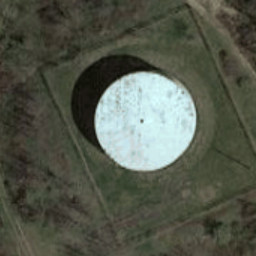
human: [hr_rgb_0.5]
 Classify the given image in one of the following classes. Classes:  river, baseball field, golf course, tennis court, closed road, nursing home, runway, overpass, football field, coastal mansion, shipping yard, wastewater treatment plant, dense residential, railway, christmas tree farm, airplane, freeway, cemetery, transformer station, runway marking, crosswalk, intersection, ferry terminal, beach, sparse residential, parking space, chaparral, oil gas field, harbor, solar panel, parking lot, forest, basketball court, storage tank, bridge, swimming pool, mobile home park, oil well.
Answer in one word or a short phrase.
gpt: storage tank